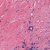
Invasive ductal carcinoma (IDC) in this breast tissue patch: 1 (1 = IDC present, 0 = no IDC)